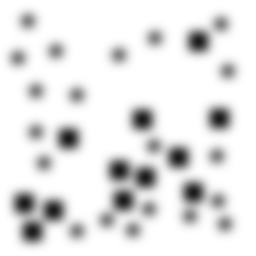
Squares: 12
Triangles: 0
Stars: 20
Total shapes: 32